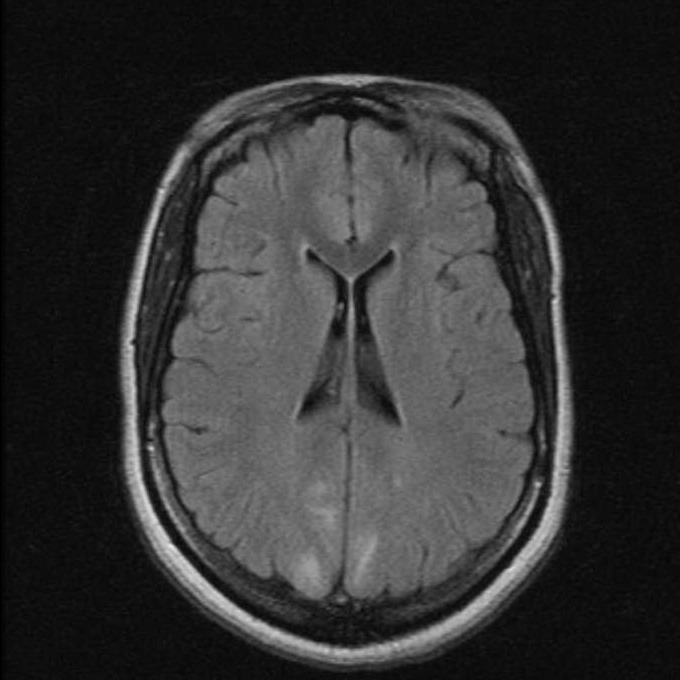
Label: notumor